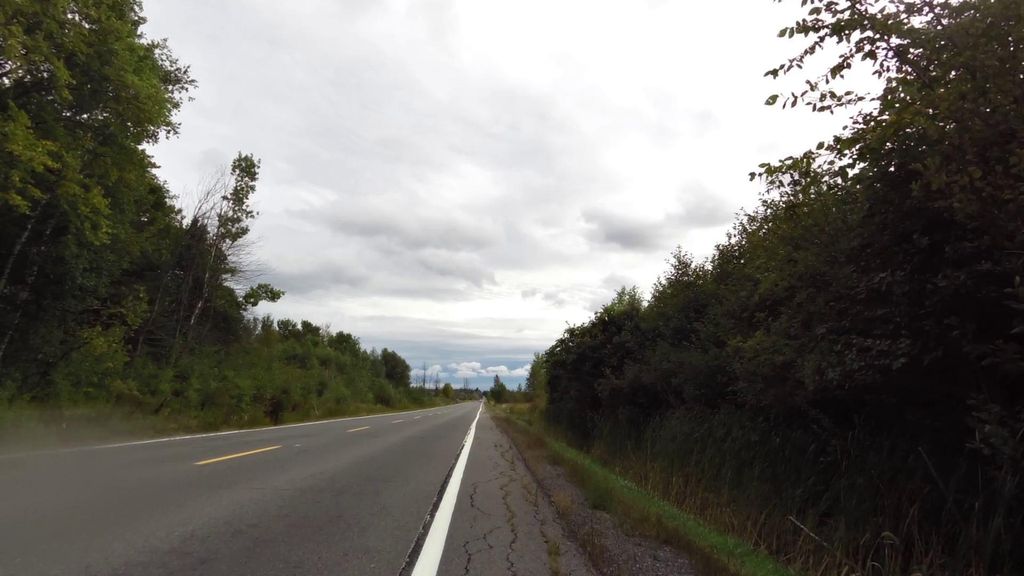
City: ottawa-gatineau